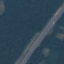
Land use / land cover class: Highway